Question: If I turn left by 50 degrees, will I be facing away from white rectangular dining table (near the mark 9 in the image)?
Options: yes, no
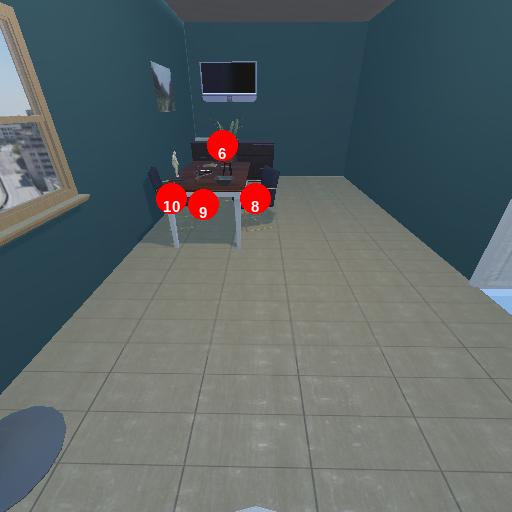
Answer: yes